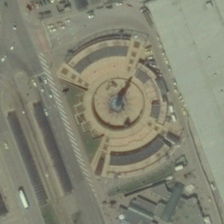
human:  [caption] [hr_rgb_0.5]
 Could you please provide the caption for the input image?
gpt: a road and many sparsely distributed cars are near a square .

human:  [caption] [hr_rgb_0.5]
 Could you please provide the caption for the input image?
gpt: four green flower beds are in the center of the square .

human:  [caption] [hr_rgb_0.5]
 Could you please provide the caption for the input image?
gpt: many vehicles on the road in the the stream never stops flowing .

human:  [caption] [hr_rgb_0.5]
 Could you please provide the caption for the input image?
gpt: a road and many sparsely distributed cars are near a square .

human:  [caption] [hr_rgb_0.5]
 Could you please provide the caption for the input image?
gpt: four green flower beds are in the center of the square .